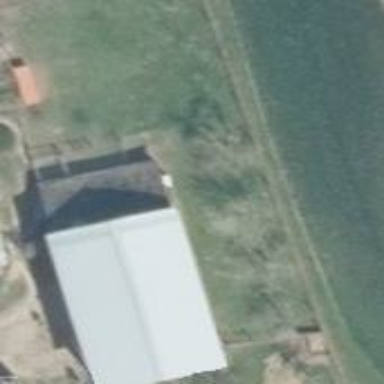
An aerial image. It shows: Gabled building.